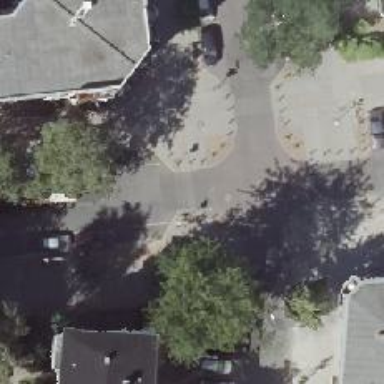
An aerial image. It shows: Residential road with asphalt surface and separate sidewalks. There are parking lanes on both the right and left sides of the road.